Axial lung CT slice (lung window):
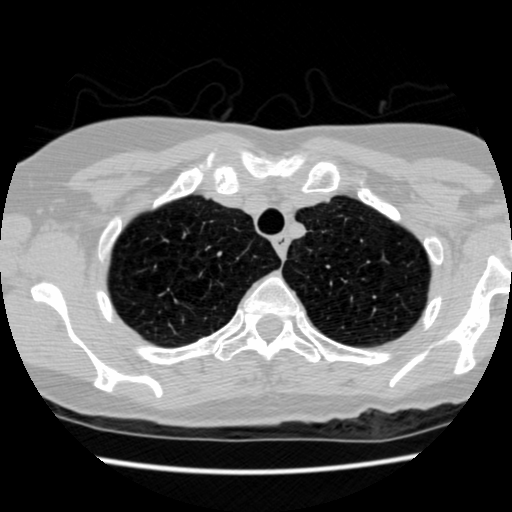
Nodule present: no